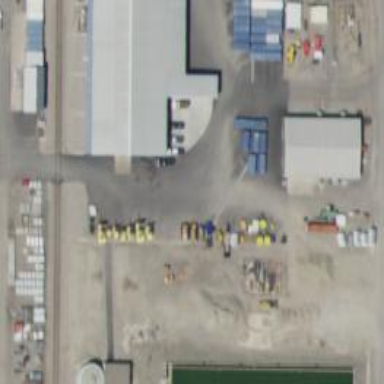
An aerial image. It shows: Industrial building.